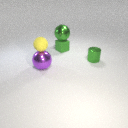
small green metal cylinder to the right of large purple metal sphere